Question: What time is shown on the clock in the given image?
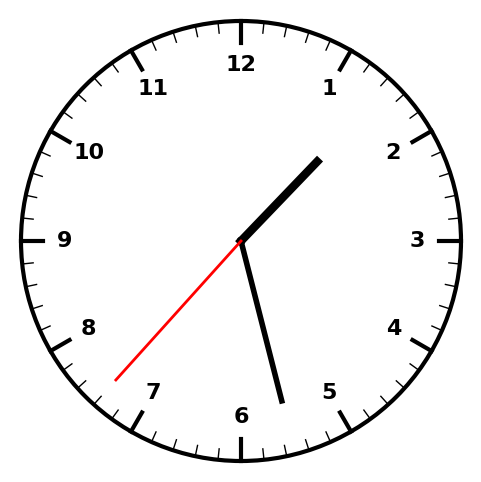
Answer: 01:27:37